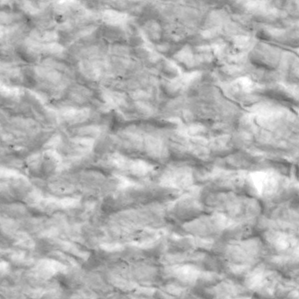
Label: non_frost